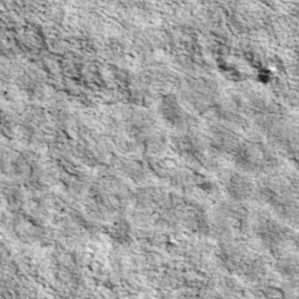
Label: non_frost